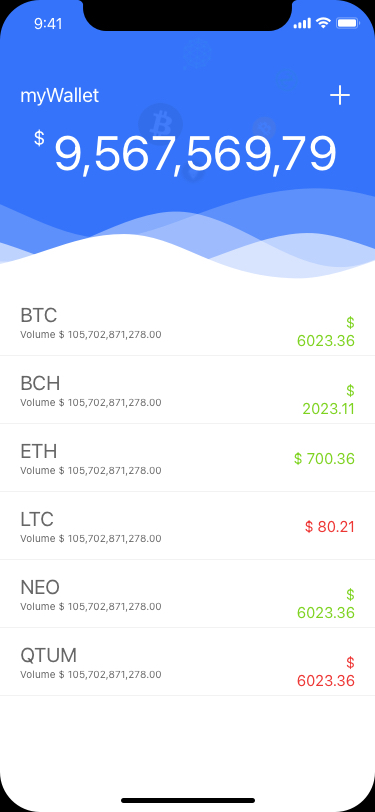
Text in this UI design:
9,567,569,79
$
myWallet
BTC
Volume $ 105,702,871,278.00
$ 6023.36
BCH
Volume $ 105,702,871,278.00
$ 2023.11
ETH
Volume $ 105,702,871,278.00
$ 700.36
LTC
Volume $ 105,702,871,278.00
$ 80.21
NEO
Volume $ 105,702,871,278.00
$ 6023.36
QTUM
Volume $ 105,702,871,278.00
$ 6023.36